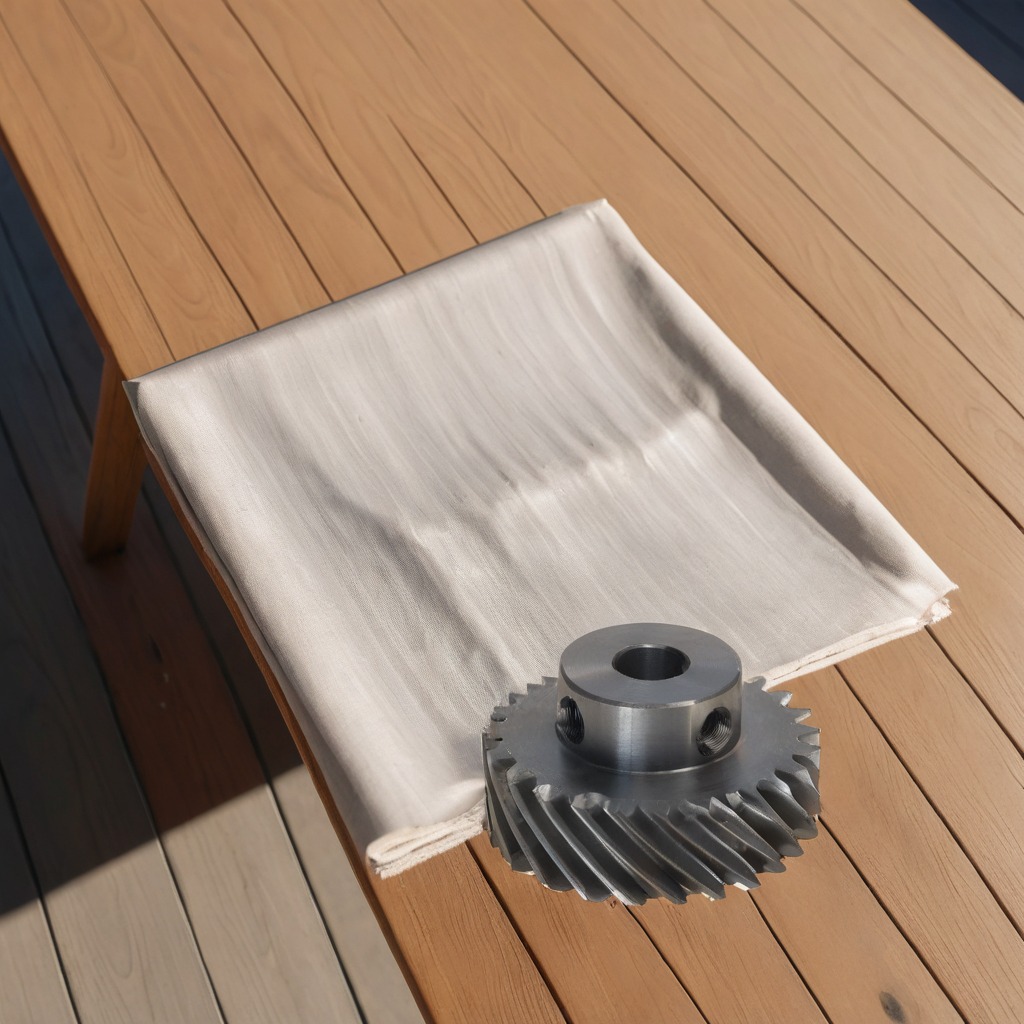
A steel gear with teeth is lying on the wooden table.